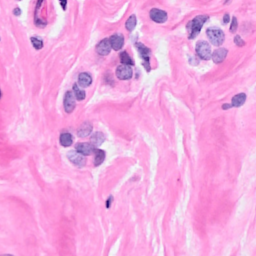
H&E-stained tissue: Breast